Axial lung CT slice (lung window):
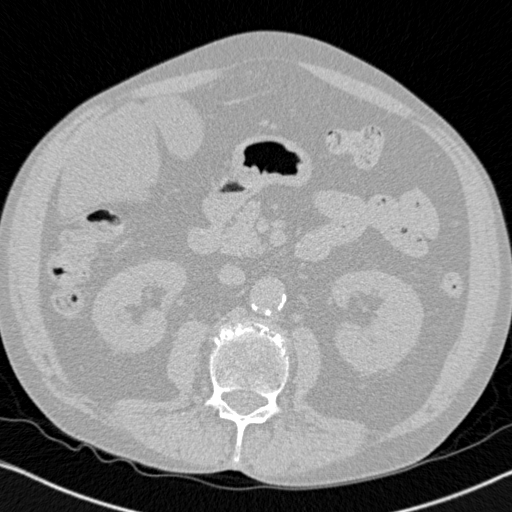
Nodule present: no